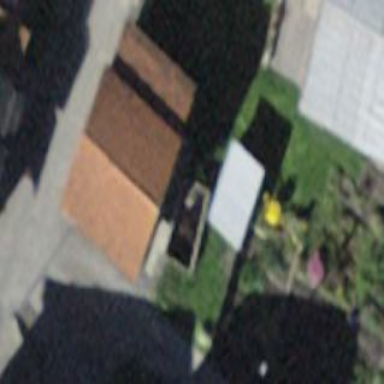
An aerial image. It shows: Shed building.